Question: I am wondering how I would design a calculator with graphics similar to the following: <URL>.
The key requirements:
- -
My problem is that Relative formatting (as I attempted) disorients the layout in different devices and is not as nice as I hoped. (i.e. trying to design the button to harbor no empty space in one device using relative instructions. One idea I fancy is putting a center button and orienting the others above left etc. so at the very least, no empty space is in the center.
Below is the designs I made:
I prefer the first image but I neglected 0 (only buttons for 1-9). How would attempt at transforming these designs to code?
*I think I may use ImageButtons. I will include images based on density but how would I account for different screen sizes?
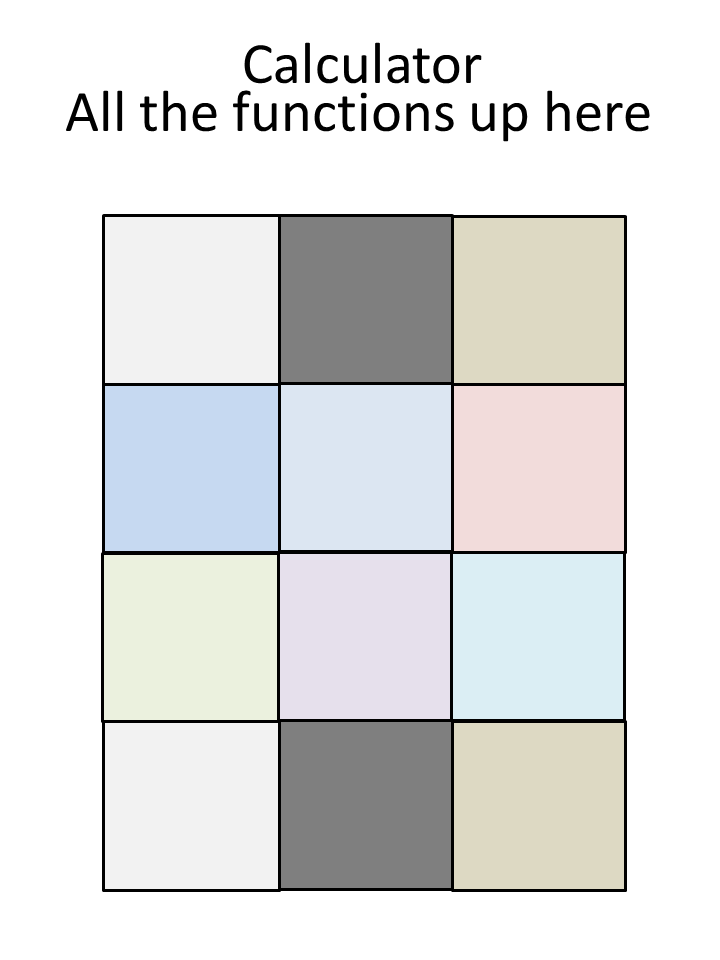
Answer: First of all, for your calculator, use LinearLayout.
Link: Documentation will be found <URL>
Secondly, To Support multiple screen,
This documentation will help, <URL>
First of all, I would use the LinearLayout as my primary layout and give it an orientation > Vertical instead of RelativeLayout. This LinearLayout is for the whole screen (The output, the numbers and other functions). Then for each line, say for the output screen, I would put it in another LinearLayout (Orientation Horizontal) inside the previous LinearLayout (NestedLayout). For numbers in each row, I would use a new LinearLayout.
For the second problem of yours, I would use buttons instead of images as images take large space in perspective of buttons which will unnecessary increase the app size. To support my button for multiple screen, I would use Weight option in android for buttons. <URL>
I hope it helps.
Cheers mate!